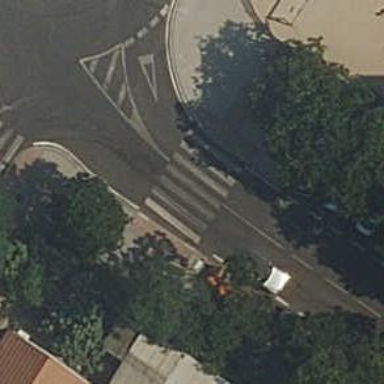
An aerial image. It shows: Uncontrolled zebra crossing on the road.